Question: As shown in the image below, Outlook users can either click the search window (orange) or use the hotkey 'Ctrl-E' to start a search in the current folder.
Is there a way to do this search programmatically? I've tried using the AdvancedSearch method, but it does not produce the same results I'm looking for.

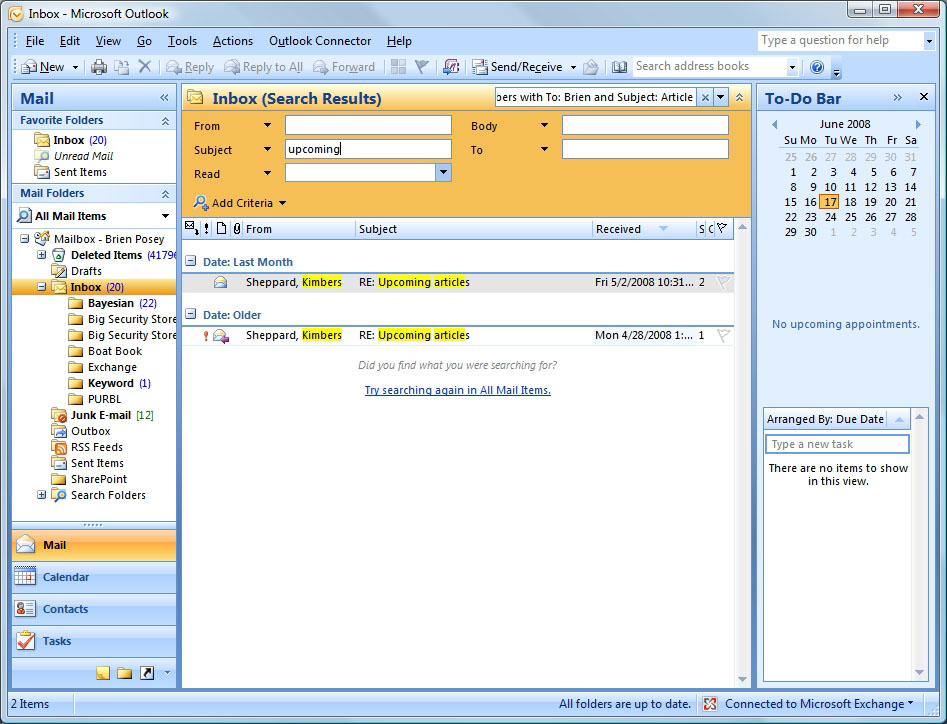
Answer: Use MAPIFolder.Items.Find/FindNext/Restrict.